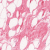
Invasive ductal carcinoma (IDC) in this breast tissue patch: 0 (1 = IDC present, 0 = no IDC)